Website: home-depot
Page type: billing-address
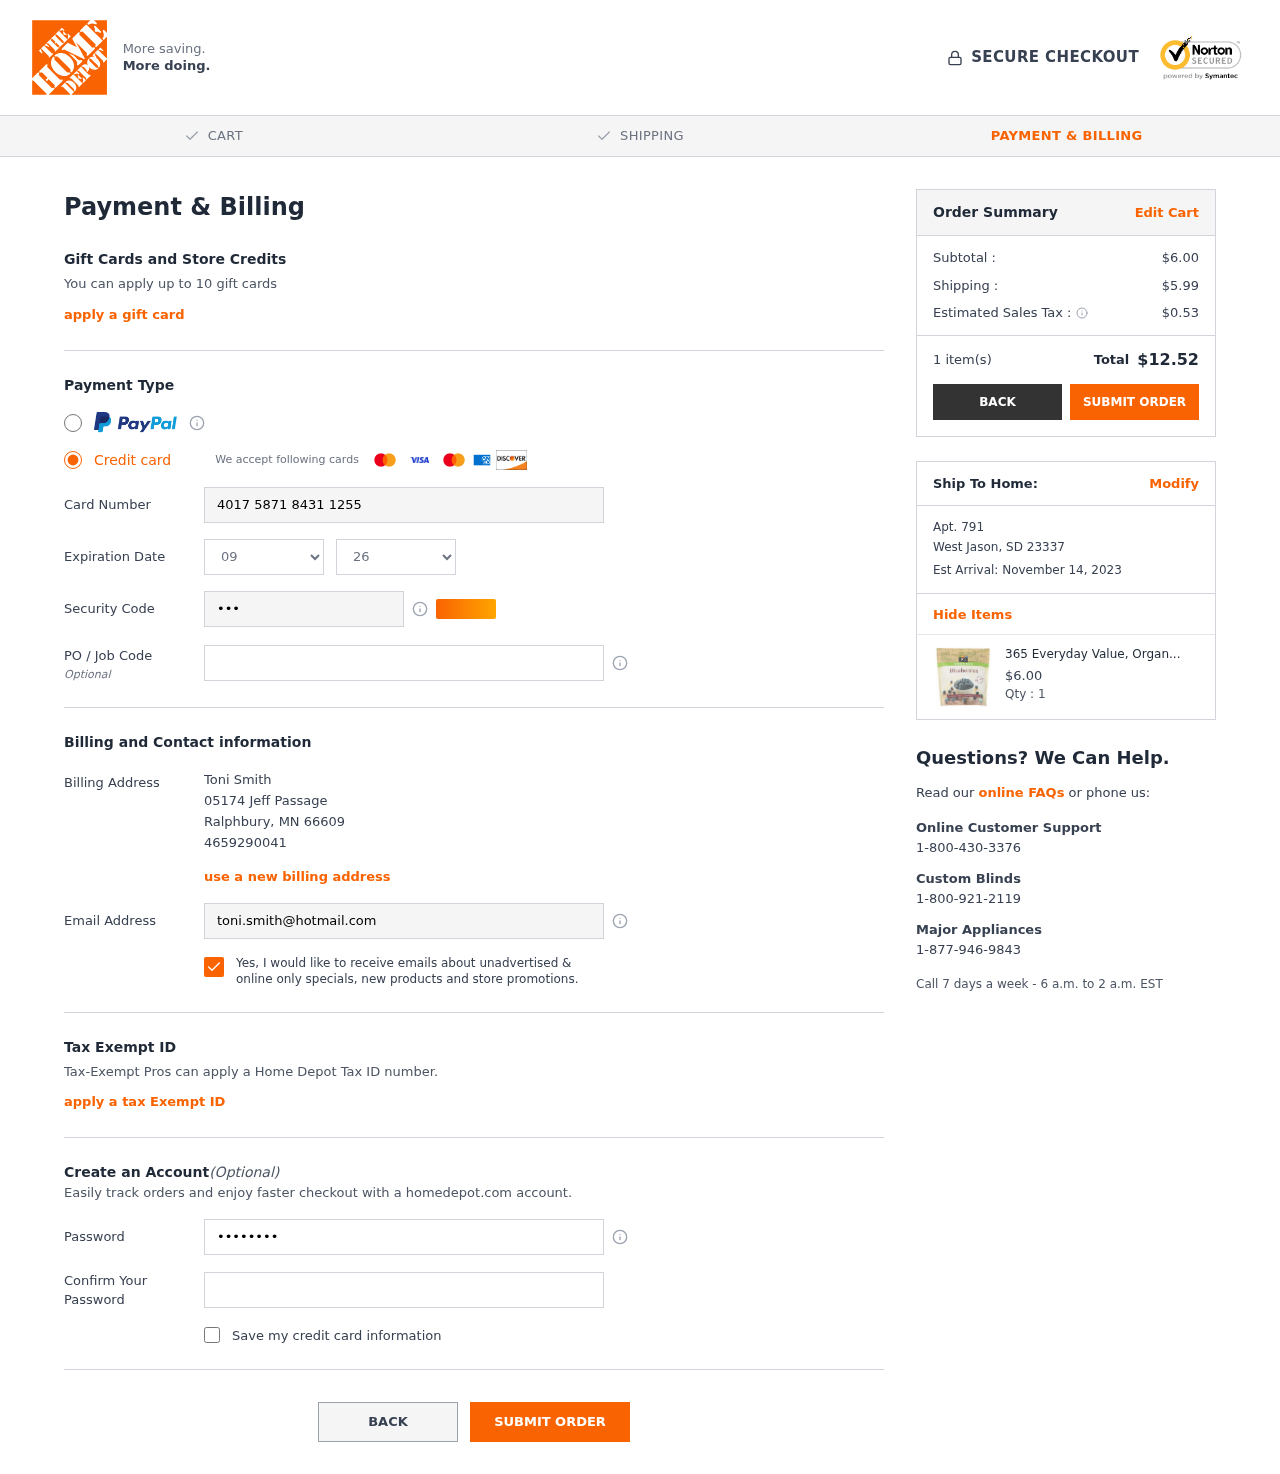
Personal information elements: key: PII_CARD_CVV
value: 117
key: PII_CARD_EXPIRY_MONTH
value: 09
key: PII_CARD_EXPIRY_YEAR
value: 26
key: PII_CARD_NUMBER
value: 4017 5871 8431 1255
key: PII_CITY
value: Ralphbury
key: PII_CITY2
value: West Jason
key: PII_EMAIL
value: toni.smith@hotmail.com
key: PII_FULLNAME
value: Toni Smith
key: PII_PHONE
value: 4659290041
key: PII_POSTCODE
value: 66609
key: PII_POSTCODE2
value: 23337
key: PII_STATE_ABBR
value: MN
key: PII_STATE_ABBR2
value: SD
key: PII_STREET
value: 05174 Jeff Passage
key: PII_STREET2
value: Apt. 791
Product elements: key: PRODUCT1_NAME
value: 365 Everyday Value, Organic Blueberries, 32 oz, (Frozen)
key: PRODUCT1_PRICE
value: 6
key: PRODUCT1_QUANTITY
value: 1
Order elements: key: ORDER_SUBTOTAL
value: $6.00
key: ORDER_SHIPPING_COST
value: $5.99
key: ORDER_TAX
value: $0.53
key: ORDER_NUM_ITEMS
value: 1 item(s)
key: ORDER_TOTAL
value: $12.52
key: ORDER_DELIVERY_DATE
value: Est Arrival: November 14, 2023